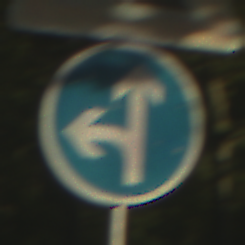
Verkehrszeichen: VorgeschriebeneFahrtrichtungGeradeausOderLinks
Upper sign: Arbeitsstelle
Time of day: SunriseSunset
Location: Outdoor (Nature)
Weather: PartlyCloudy
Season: NotSpecified
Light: Natural